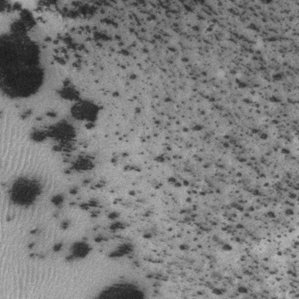
Label: frost